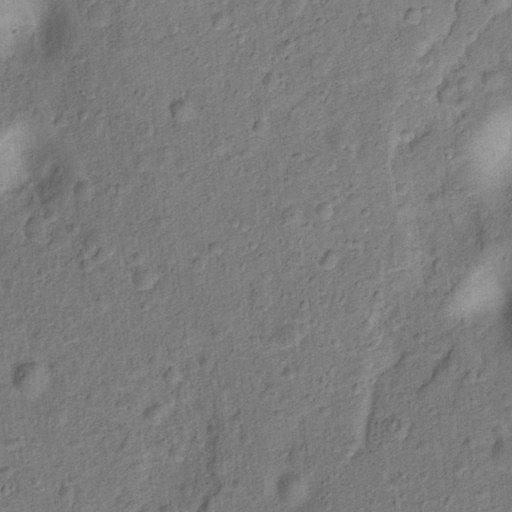
Objects detected: cone, cone, cone, cone